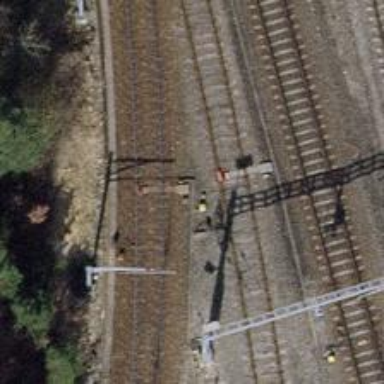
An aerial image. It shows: Single-track electrified railway yard with contact line electrification.